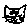
Label: cat